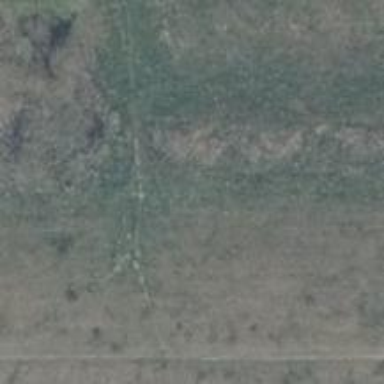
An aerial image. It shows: Ground path.